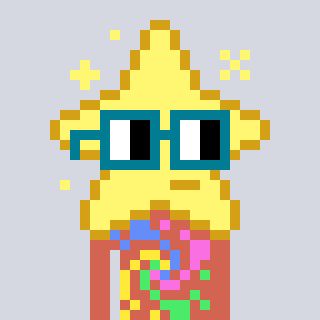
a pixel art character with square dark green glasses, a star-shaped head and a peachy-colored body on a cool background